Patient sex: F
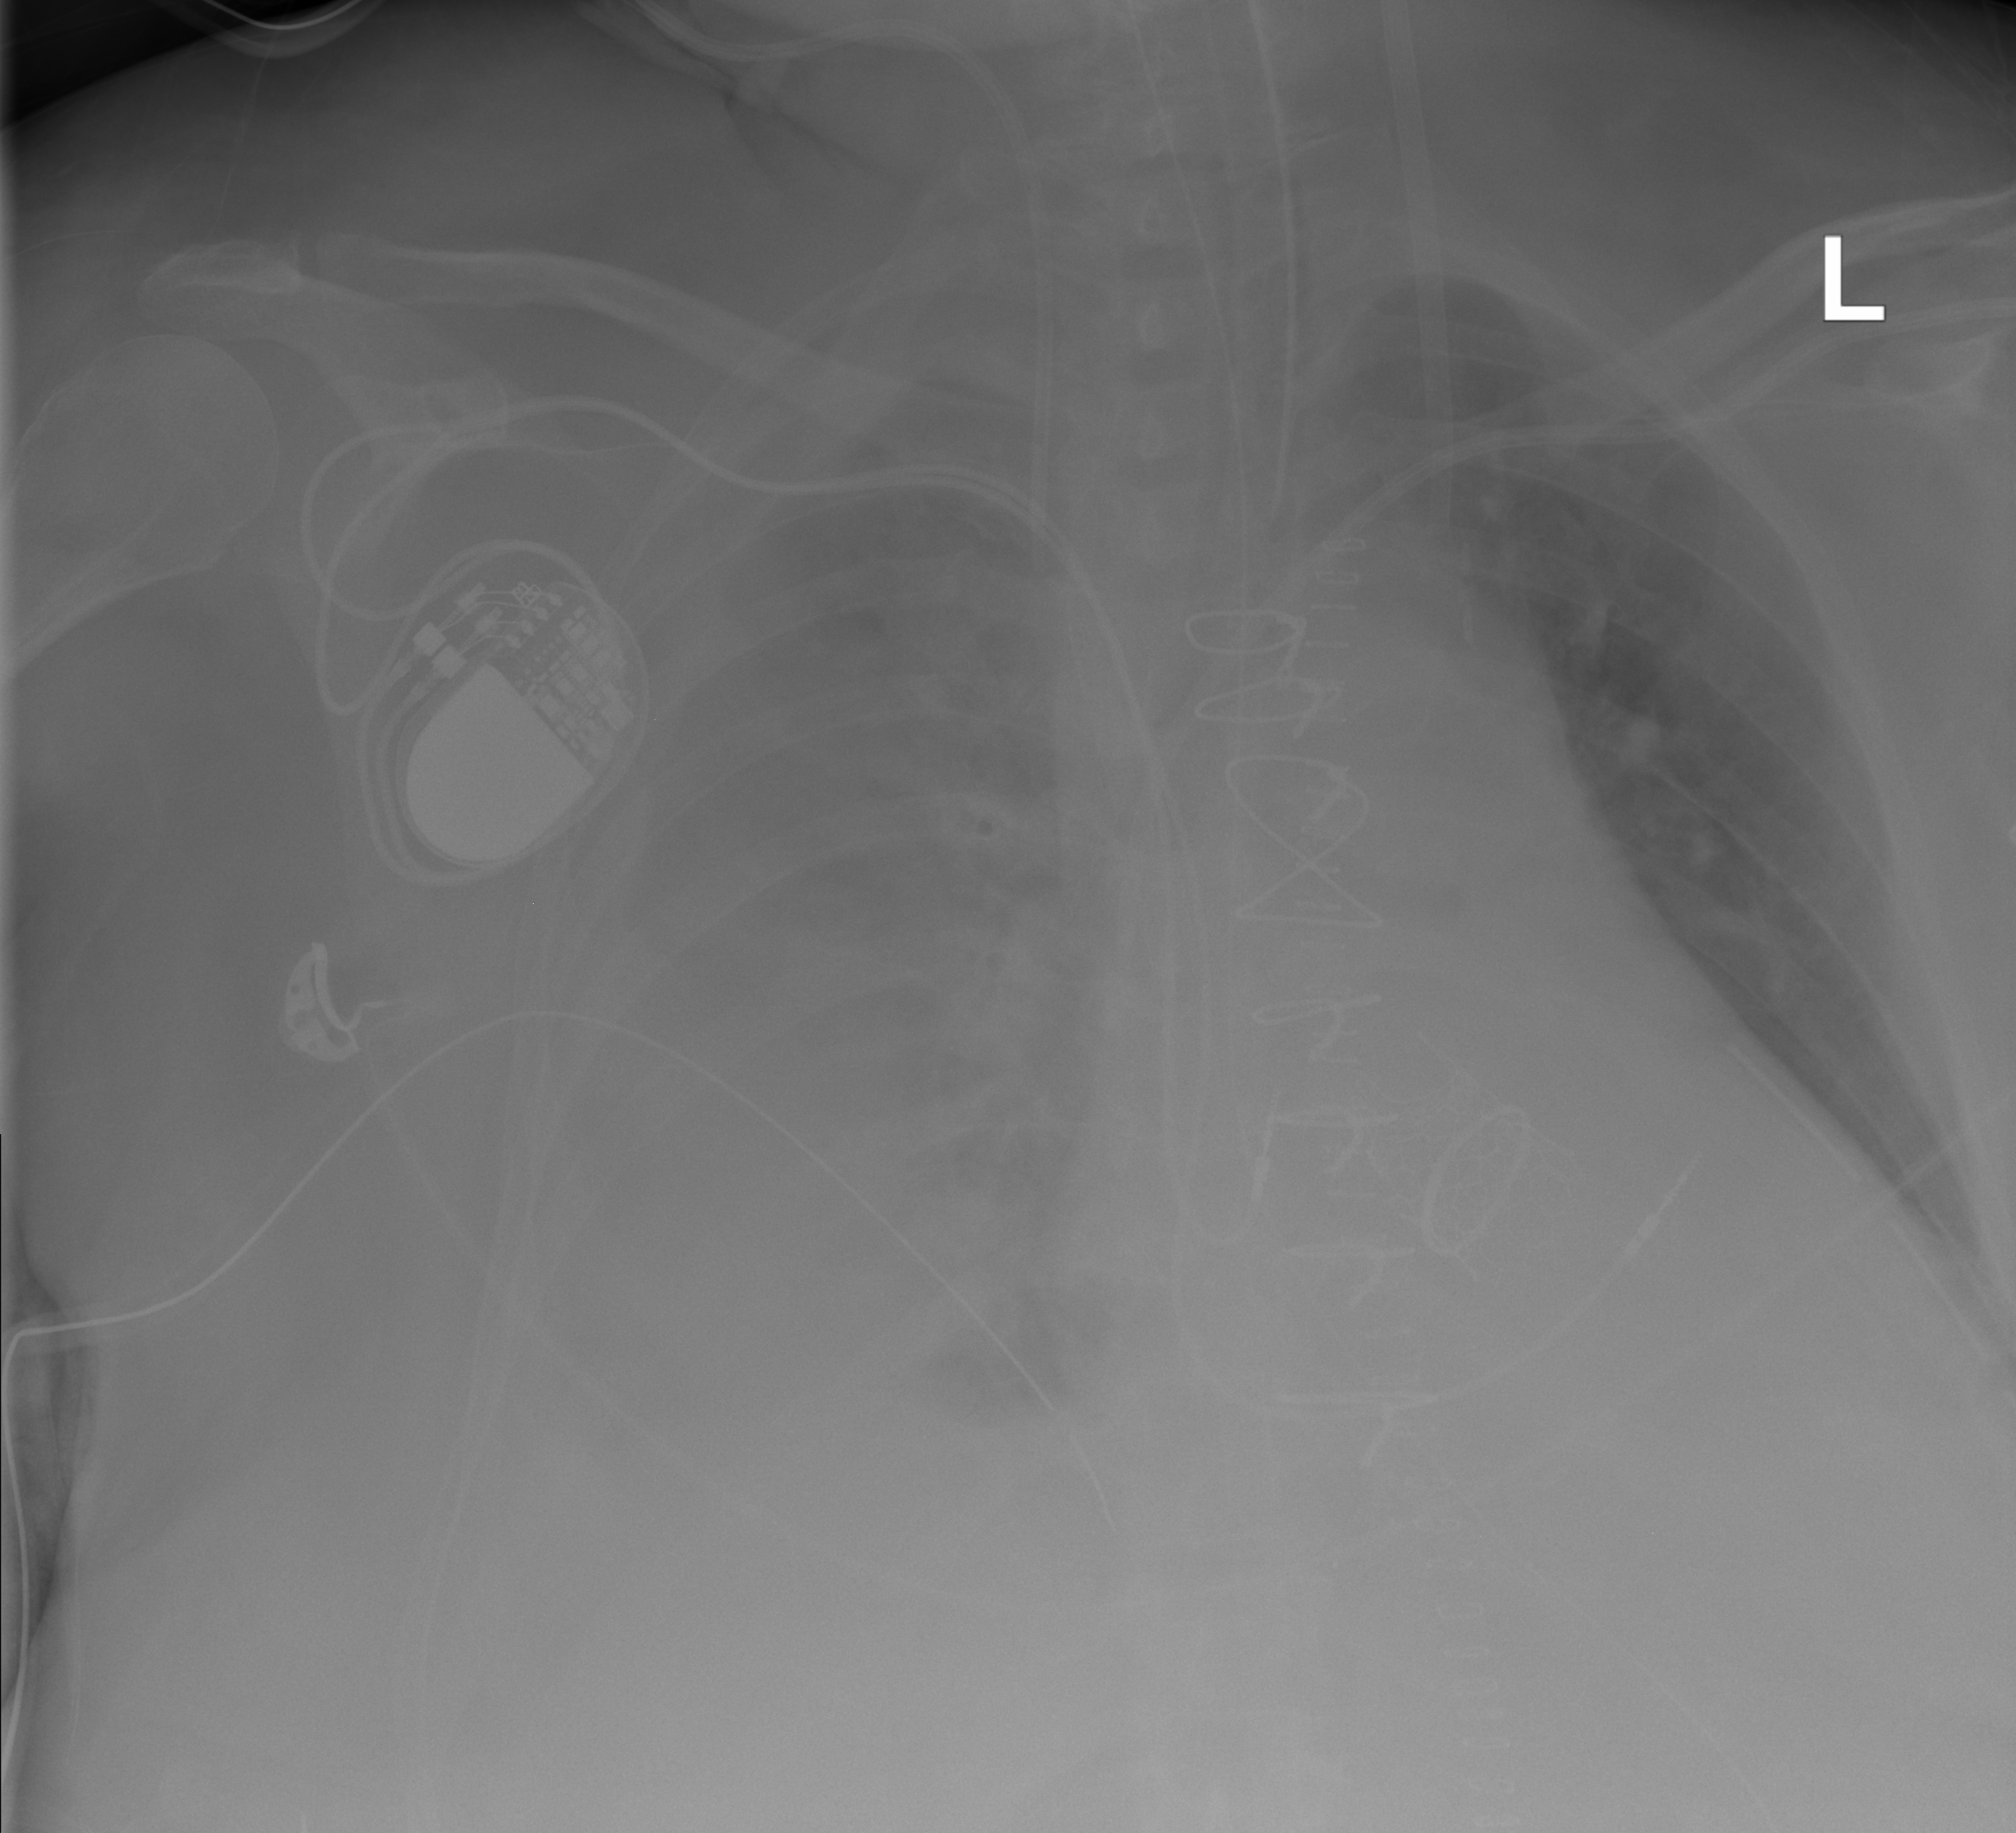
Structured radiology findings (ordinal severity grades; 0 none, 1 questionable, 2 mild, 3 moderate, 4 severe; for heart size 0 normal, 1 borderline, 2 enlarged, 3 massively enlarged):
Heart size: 2
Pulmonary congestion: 3
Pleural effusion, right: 3
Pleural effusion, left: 2
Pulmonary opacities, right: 0
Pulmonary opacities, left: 0
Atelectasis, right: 2
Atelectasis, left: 2